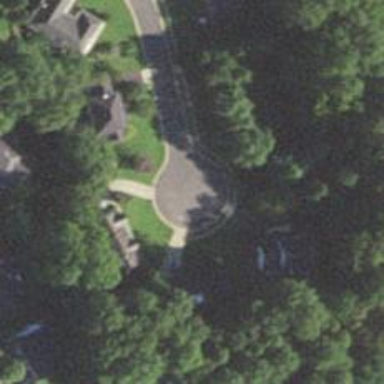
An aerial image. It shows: Turning circle on the road.